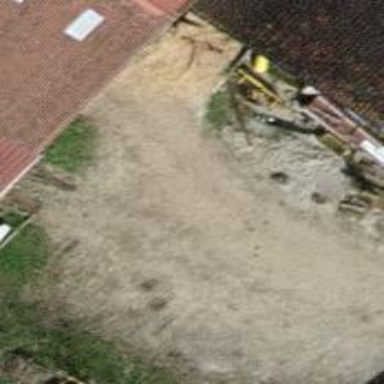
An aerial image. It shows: Unpaved driveway designed for service vehicles.